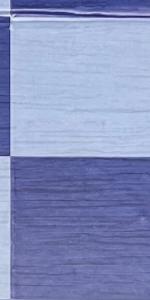
Label: Empty